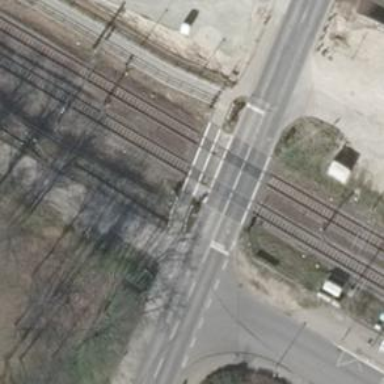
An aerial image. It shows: Level crossing with lights and saltire.